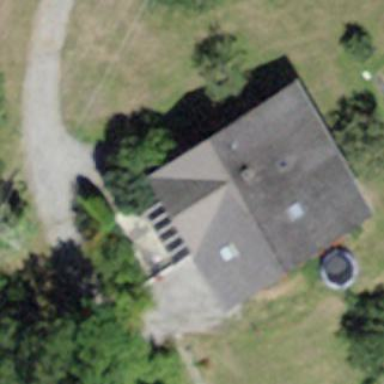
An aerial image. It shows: Detached building.